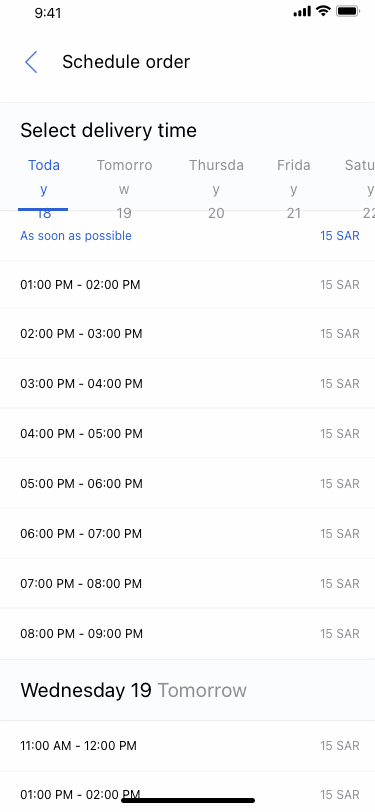
Text in this UI design:
As soon as possible
15 SAR
01:00 PM - 02:00 PM
15 SAR
02:00 PM - 03:00 PM
15 SAR
03:00 PM - 04:00 PM
15 SAR
04:00 PM - 05:00 PM
15 SAR
05:00 PM - 06:00 PM
15 SAR
06:00 PM - 07:00 PM
15 SAR
07:00 PM - 08:00 PM
15 SAR
08:00 PM - 09:00 PM
15 SAR
11:00 AM - 12:00 PM
15 SAR
01:00 PM - 02:00 PM
15 SAR
Today
18
Tomorrow
19
Thursday
20
Friday
21
Saturday
22
Schedule order
Select delivery time
Wednesday 19 Tomorrow